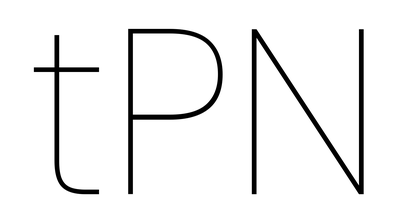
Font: Poppins-Thin